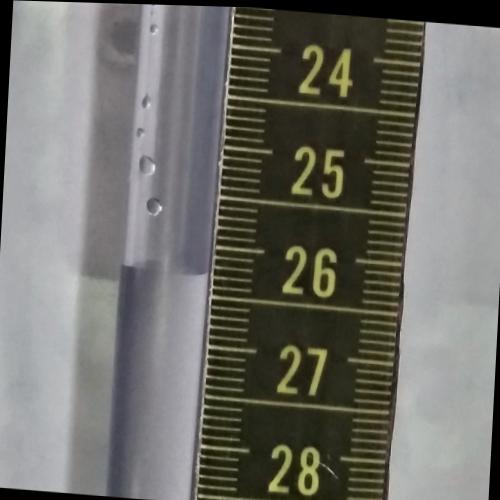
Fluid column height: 26.3 cm